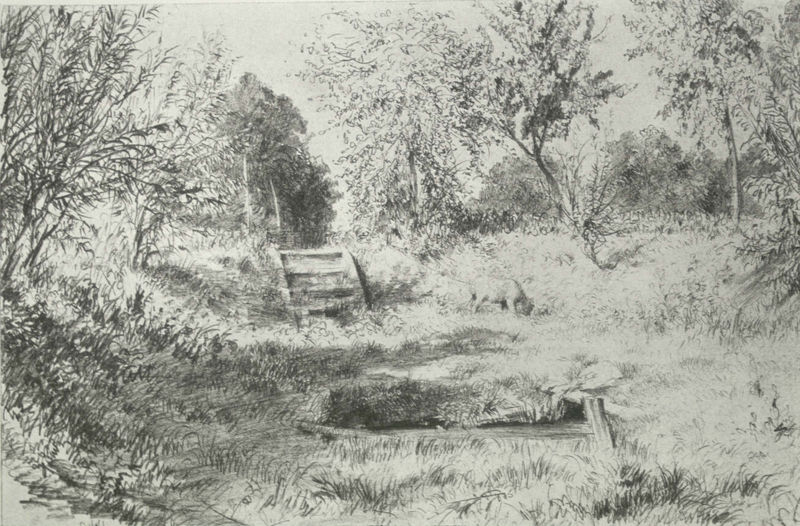
Titel: Wiese mit Bäumen und weidendem Schaf
Künstler: Adolph Menzel
Standort: Berlin
Institution: Kupferstichkabinett
Schlagwörter: baum, blätter, dunkel, himmel, laub, schatten, wasser, weiß, bäume, landschaft, see, teich, äste, blumen, grau, hell, holz, licht, schwarz, skizze, zeichnung, gras, hund, park, rasen, wiese, stein, steine, ast, bach, birken, erde, feld, gräser, natur, stamm, strauch, weide, brücke, busch, büsche, gebüsch, sonne, sträucher, wiesen, boden, blatt, pflanze, pflanzen, wald, brunnen, garten, schnell, sommer, papier, süden, studie, grafik, graphik, kuh, romantik, treppe, treppen, wild, detail, balken, stufe, stufen, bretter, pfosten, senke, tusche, schaf, weiden, pfahl, kohle, lichtung, druck, loch, radierung, stich, lithografie, bleistift, grasbüschel, flora, bleistiftzeichnung, chwarz, tümpel, blattwerk, schnüffeln, laubbäume, obstbäume, wäldchen, graben, wildnis, leicht, gesträuch, obstbaum, stumpf, graus, mühlrad, baltt, handzeichnung, kuhle, verwildert, grafit, krater, brücle, zeiichnung, fcefcaaf, gartenidylle, garten zeichnung, lichtung mit hund